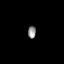
Tissue: prostate
Cell type: T cells
Senescence score: 0.7605
Nuclear area (px): 97
Mean DAPI intensity: 143.784